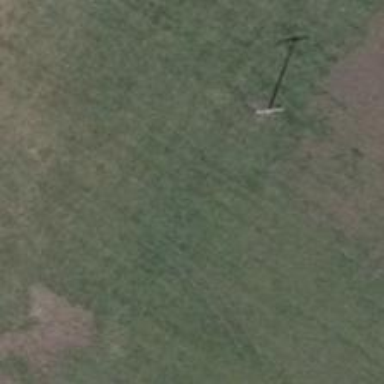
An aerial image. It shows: Power pole.